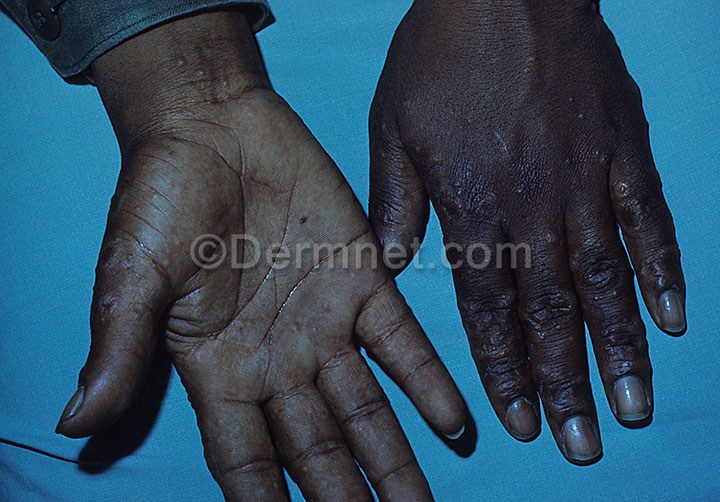
Disease: Eczema Photos